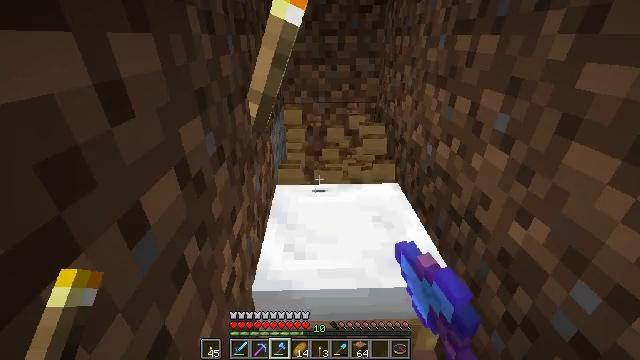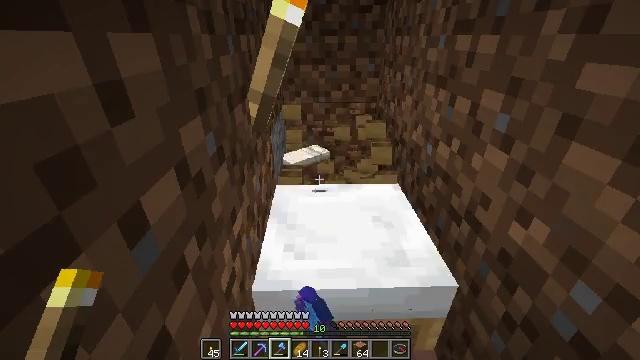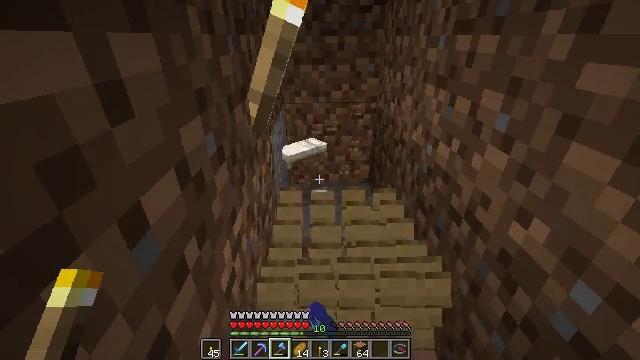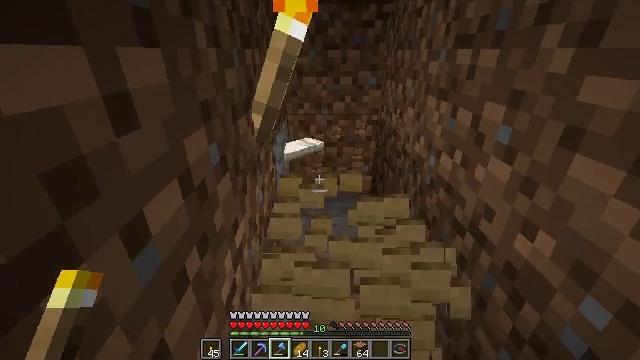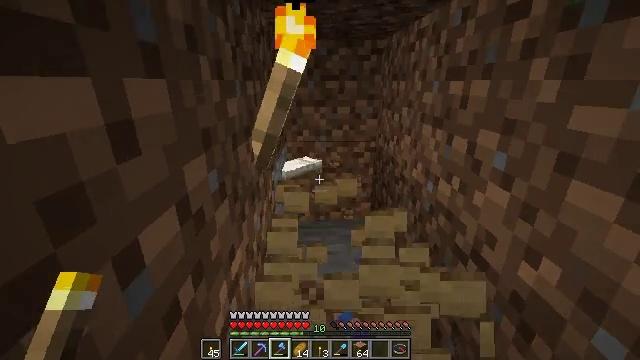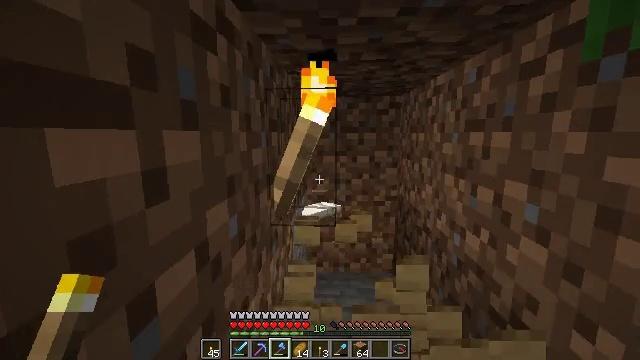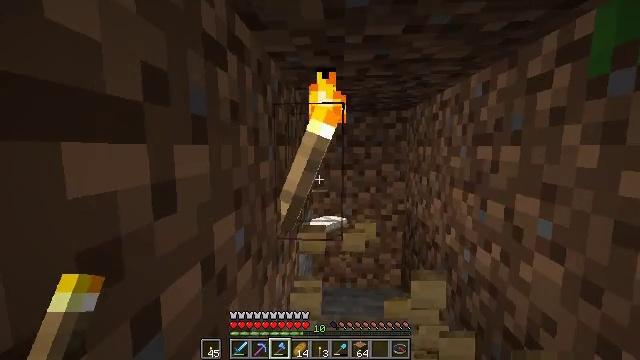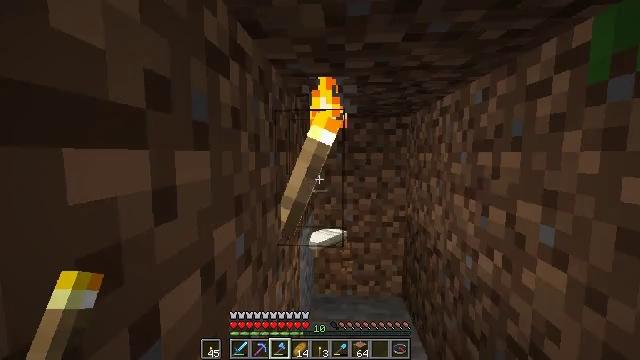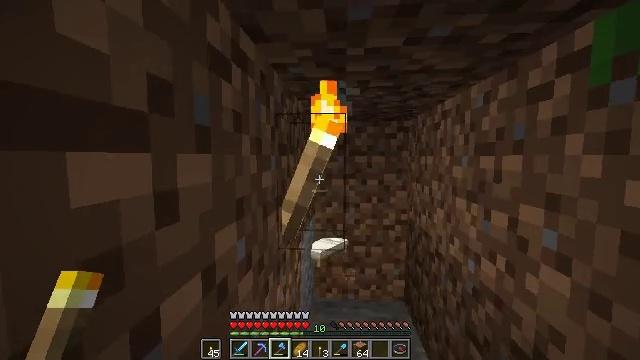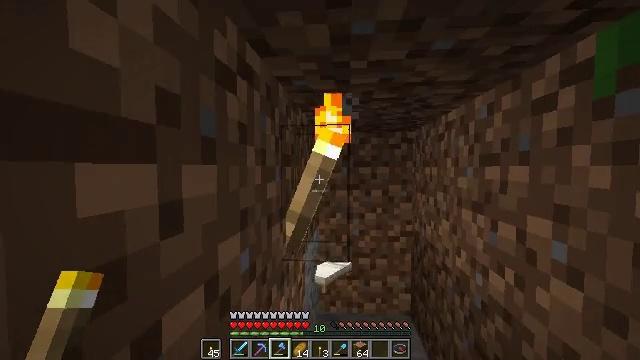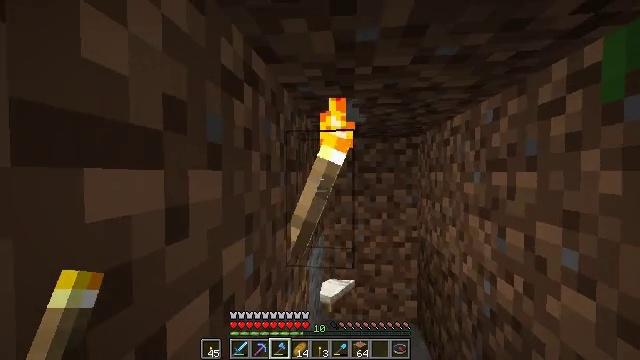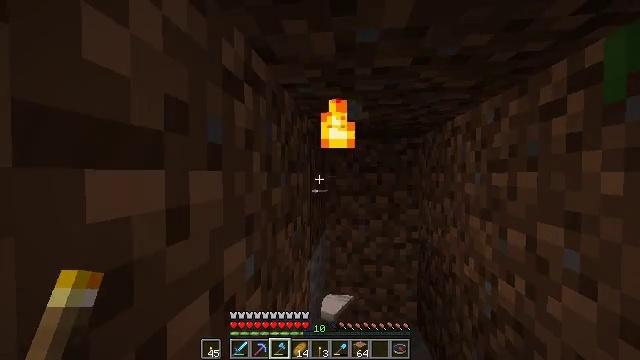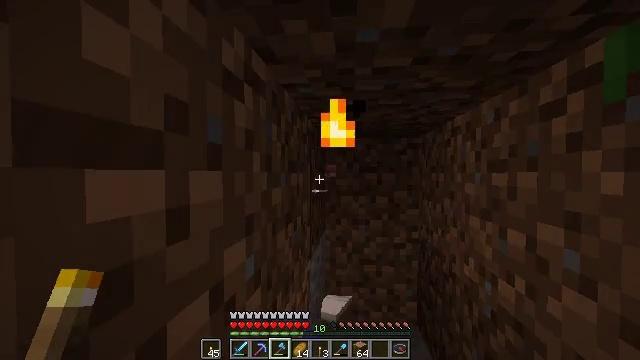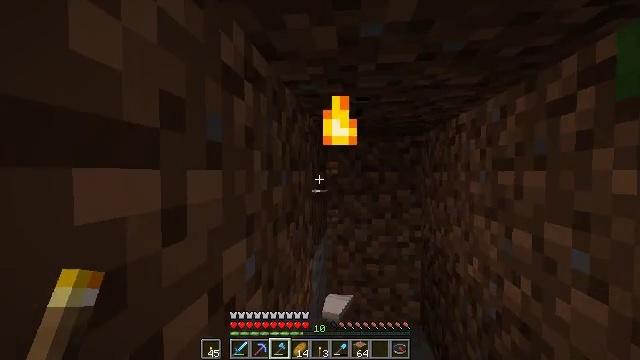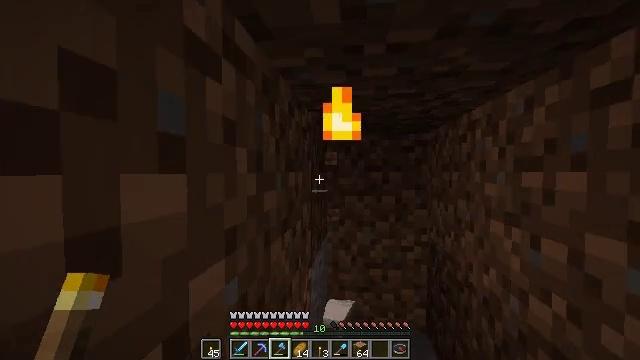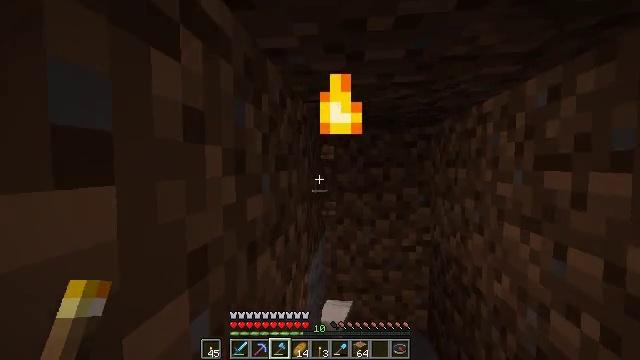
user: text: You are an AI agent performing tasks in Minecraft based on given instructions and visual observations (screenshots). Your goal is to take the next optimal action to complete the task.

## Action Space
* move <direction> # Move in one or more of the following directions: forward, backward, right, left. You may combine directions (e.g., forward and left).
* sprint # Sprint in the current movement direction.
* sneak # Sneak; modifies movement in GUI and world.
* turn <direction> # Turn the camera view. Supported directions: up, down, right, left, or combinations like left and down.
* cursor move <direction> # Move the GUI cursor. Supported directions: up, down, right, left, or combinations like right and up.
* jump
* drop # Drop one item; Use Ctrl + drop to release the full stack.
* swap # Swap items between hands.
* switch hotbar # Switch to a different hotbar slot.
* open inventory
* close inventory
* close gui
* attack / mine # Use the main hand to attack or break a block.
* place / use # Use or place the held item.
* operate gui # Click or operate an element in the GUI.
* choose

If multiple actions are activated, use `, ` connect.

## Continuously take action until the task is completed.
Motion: motion action
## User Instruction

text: Gather the wall torch from the wall.
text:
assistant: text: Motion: attack / mine
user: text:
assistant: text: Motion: attack / mine
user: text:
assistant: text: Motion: turn up, attack / mine
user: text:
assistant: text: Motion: turn up
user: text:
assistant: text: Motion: turn left and up
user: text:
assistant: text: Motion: turn left and up
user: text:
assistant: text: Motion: turn up
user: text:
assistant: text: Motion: no_op
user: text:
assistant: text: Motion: turn up
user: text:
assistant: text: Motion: turn left and up
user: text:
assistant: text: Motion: attack / mine
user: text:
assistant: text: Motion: attack / mine
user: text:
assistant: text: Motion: move forward, attack / mine
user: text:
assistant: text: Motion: move forward
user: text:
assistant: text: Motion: move forward, turn down
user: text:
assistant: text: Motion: move forward, turn down
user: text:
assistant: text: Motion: move forward, turn down
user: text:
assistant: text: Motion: move forward, turn down
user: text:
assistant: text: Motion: move forward
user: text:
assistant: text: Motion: move forward, turn down
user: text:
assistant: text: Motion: move forward, turn down
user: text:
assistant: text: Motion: move forward, turn down
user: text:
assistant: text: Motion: move forward, turn right and down
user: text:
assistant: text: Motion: move forward, turn right and down
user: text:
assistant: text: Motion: turn right and down
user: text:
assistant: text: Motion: move forward, turn right and down
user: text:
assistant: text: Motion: move forward, turn right and up
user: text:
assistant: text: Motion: move forward, turn right and up
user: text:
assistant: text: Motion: move forward, turn right
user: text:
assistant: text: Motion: move forward